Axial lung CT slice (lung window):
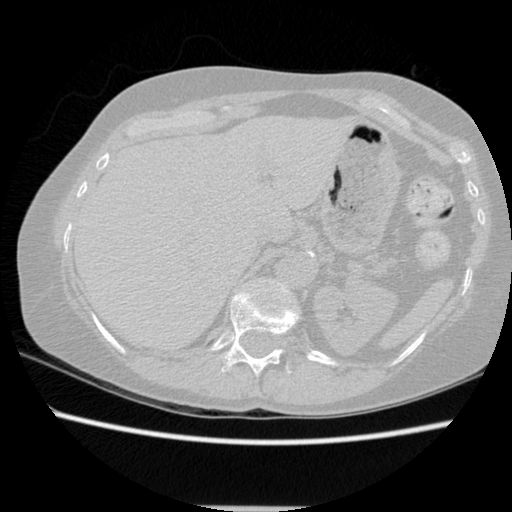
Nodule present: no